Field crop: maize
Growth stage: 2
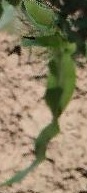
Species: maize